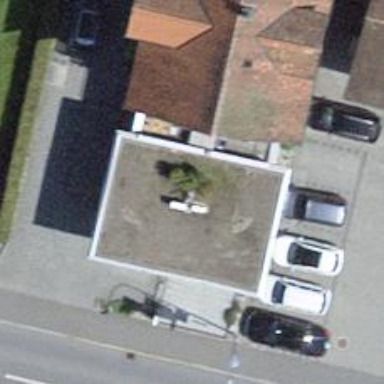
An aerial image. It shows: Bank.